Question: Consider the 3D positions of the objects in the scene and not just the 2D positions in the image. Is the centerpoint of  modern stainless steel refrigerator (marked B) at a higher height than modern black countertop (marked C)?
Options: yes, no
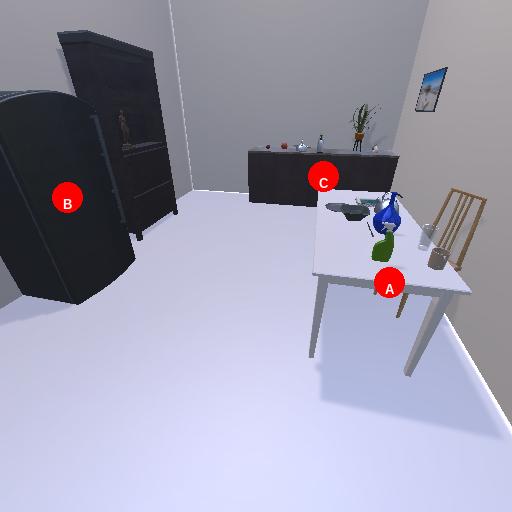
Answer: yes